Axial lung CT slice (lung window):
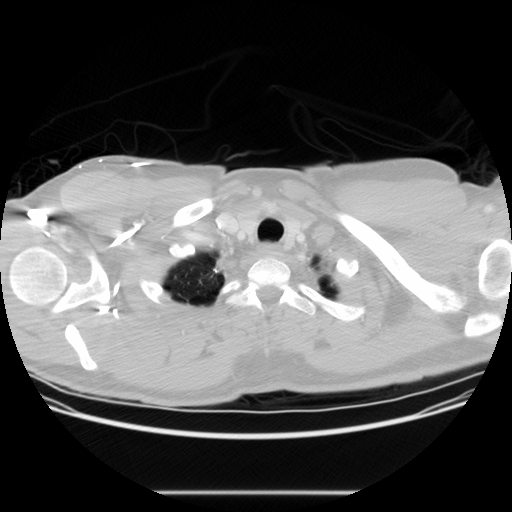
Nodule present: no